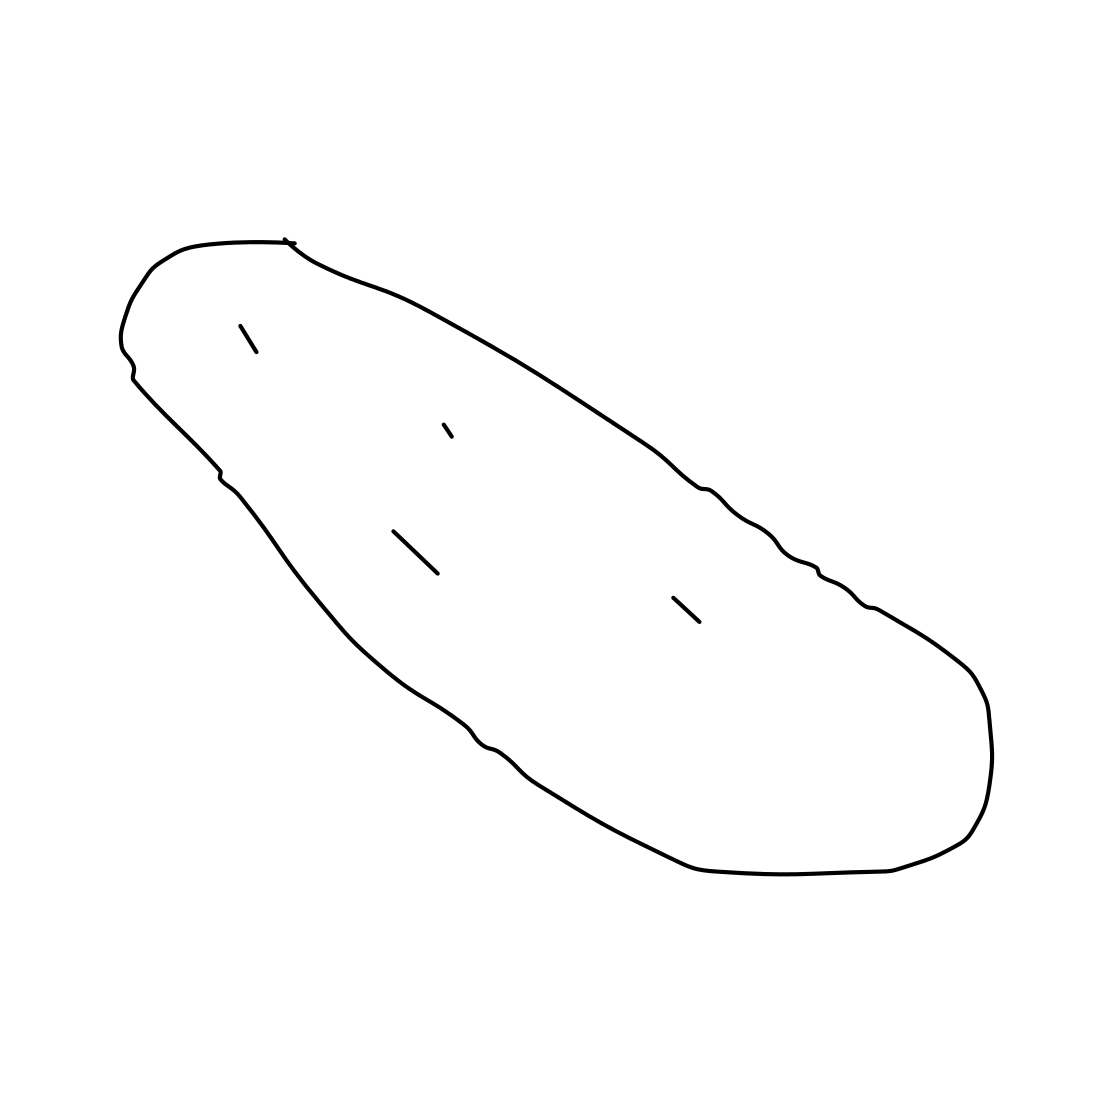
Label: hot-dog